Question: This only happens on selected sites. I have a bookmarklet. I go to open a box when the user clicks and get this error:

It would seem that the a.wrap part of the expression would guard against undefined.
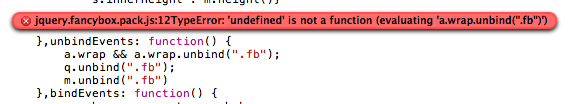
Answer: Well this is pretty simple: the statement is an 'and' and it should be an 'or'.
Update: ok, turns out this is what worked:
'''
if( a.wrap !=null && typeof a.wrap != "undefined" && typeof a.wrap.unbind != "undefined") {
a.wrap.unbind(".fb");
}
'''
instead of:
'''
unbindEvents : function() {
a.wrap && a.wrap.unbind(".fb");
'''
Per this <URL>: 30% of defects are logic errors.